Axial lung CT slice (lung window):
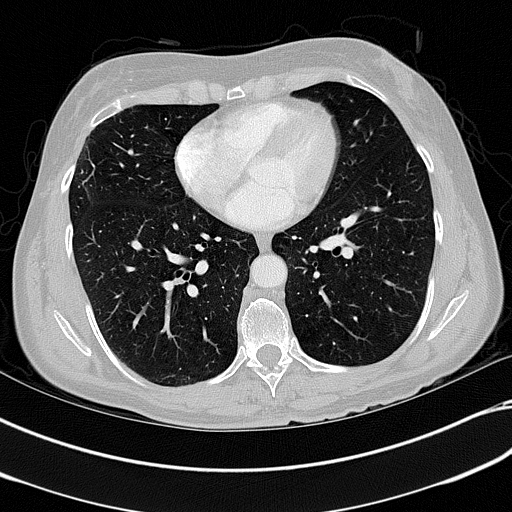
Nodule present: no